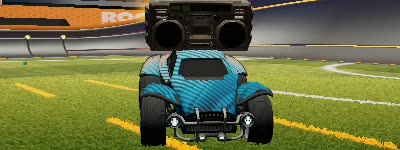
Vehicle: octane